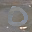
Label: 0